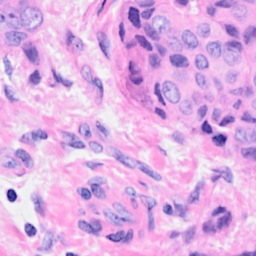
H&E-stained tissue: Breast